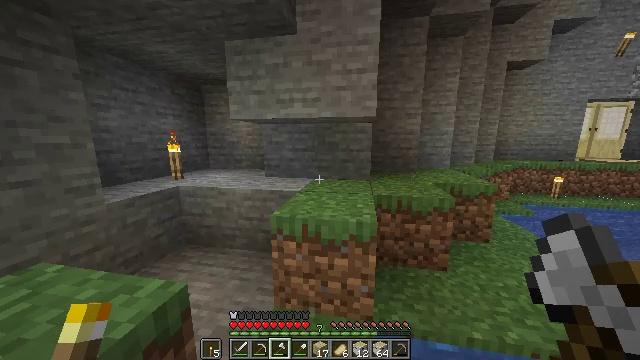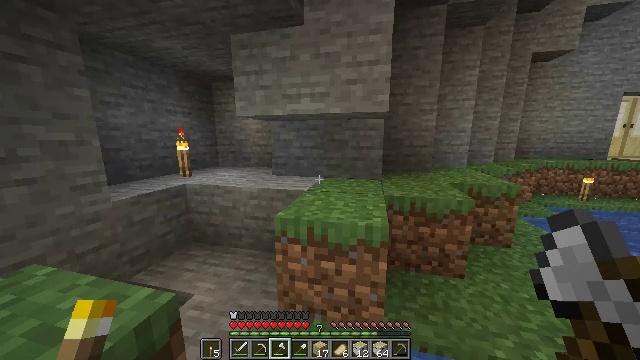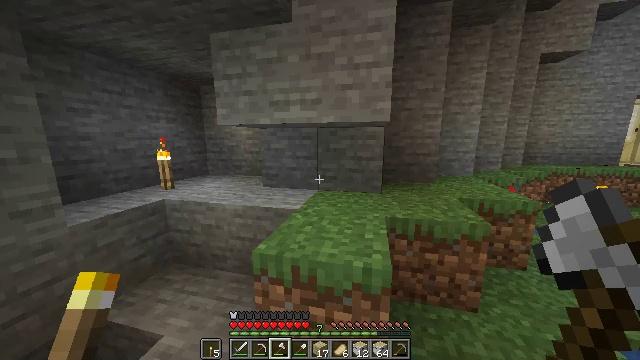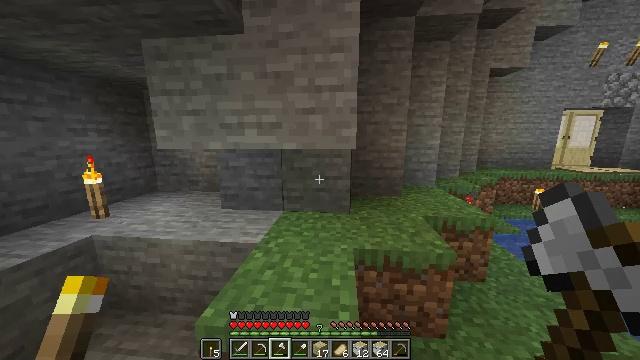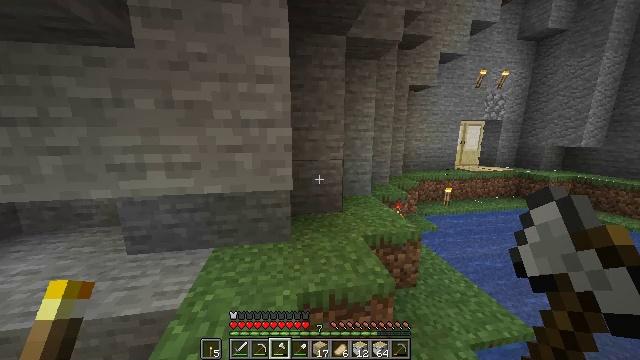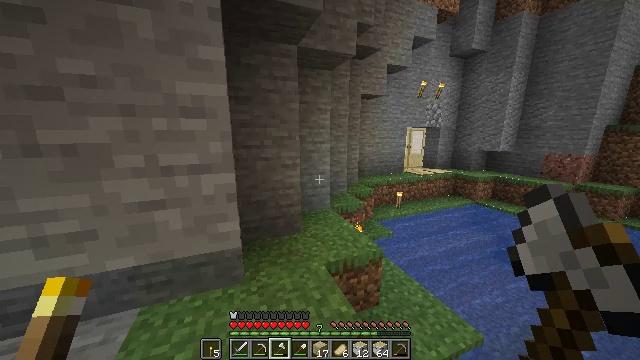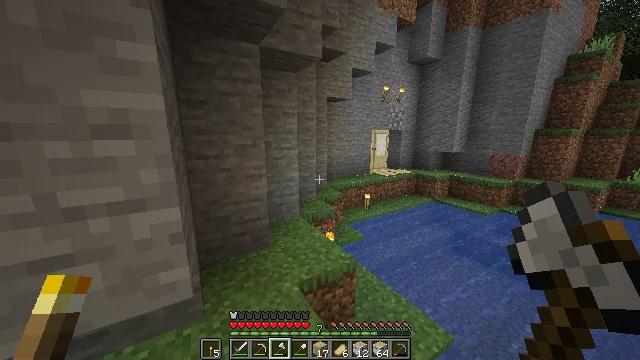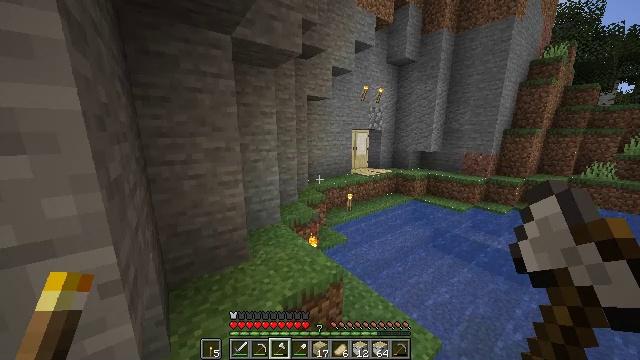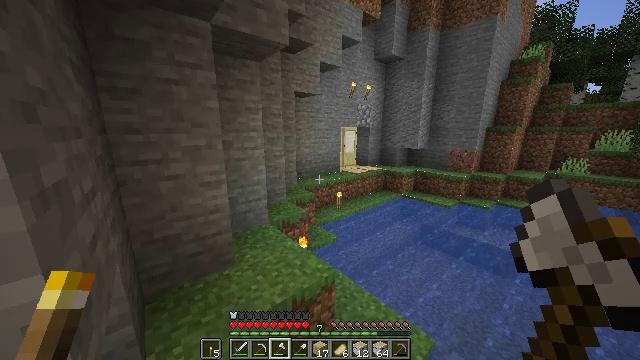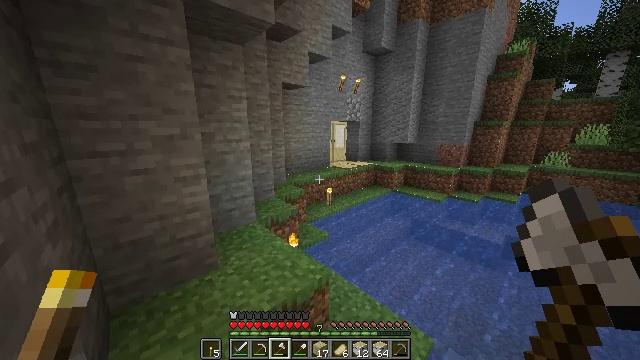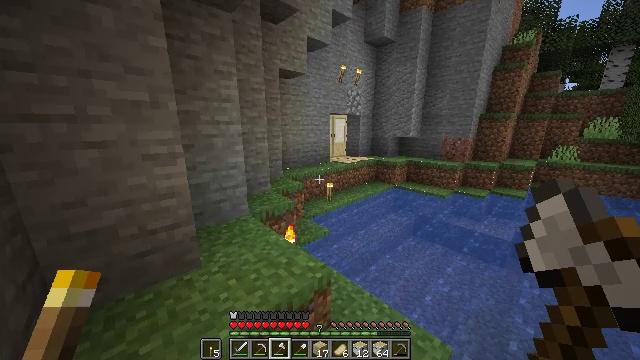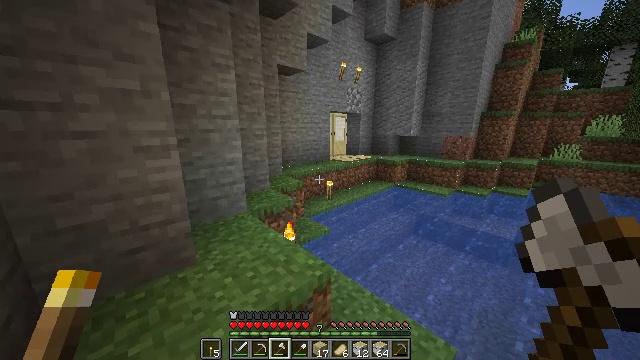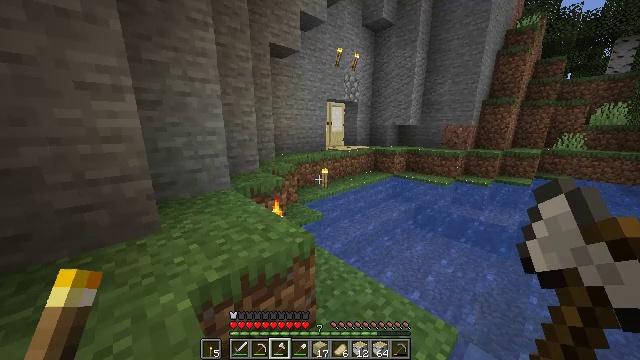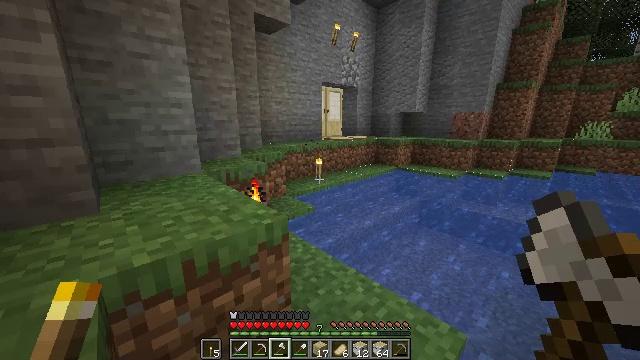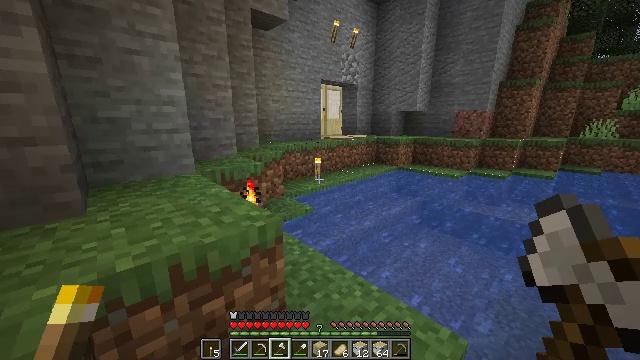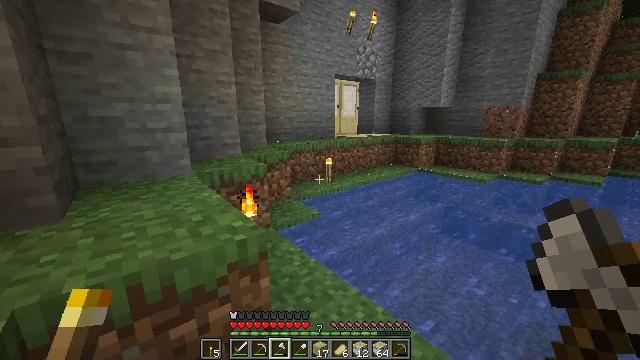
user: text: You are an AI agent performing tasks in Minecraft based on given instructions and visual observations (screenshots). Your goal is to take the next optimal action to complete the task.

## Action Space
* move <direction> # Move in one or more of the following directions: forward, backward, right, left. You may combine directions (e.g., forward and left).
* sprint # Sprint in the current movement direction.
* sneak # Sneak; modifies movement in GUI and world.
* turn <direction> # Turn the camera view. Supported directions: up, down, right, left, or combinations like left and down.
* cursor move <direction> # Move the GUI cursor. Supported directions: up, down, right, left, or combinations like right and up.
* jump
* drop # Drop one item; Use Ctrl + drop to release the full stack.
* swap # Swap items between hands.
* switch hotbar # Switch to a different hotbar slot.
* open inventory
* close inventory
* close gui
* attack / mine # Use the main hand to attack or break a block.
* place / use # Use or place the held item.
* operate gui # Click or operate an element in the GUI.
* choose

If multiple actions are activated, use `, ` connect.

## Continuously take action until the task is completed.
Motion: motion action
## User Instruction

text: Create a birch trapdoor using birch planks in a crafting table.
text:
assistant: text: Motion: move forward, sprint, turn left
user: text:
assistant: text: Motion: move forward and move right, sprint, jump
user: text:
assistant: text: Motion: move forward and move right, sprint, turn right, jump
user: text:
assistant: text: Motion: move forward and move right, sprint, turn right, jump
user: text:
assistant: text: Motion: move forward and move right, sprint, turn right, jump
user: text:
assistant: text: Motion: move forward and move right, sprint, turn right
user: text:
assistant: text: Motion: move forward and move right, sprint, turn right
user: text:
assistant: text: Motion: move forward and move right, sprint, turn right
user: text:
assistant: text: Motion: move forward and move right, sprint, turn right
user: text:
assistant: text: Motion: move forward and move right, sprint
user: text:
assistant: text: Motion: move forward and move right, sprint
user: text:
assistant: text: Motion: move forward and move right, sprint
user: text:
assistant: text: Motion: move forward and move right, sprint
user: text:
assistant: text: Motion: move forward and move right, sprint
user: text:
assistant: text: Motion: move forward and move right, sprint, turn left
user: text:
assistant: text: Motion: move forward, sprint, turn left
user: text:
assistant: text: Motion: move forward, sprint, turn left
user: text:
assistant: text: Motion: move forward, sprint, turn left
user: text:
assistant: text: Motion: move forward, sprint, turn left
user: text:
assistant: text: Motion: move forward, sprint
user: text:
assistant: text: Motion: move forward, sprint, turn right
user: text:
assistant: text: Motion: move forward, sprint, turn right and down
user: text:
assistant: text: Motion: move forward, sprint, turn right
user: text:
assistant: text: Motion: move forward, sprint
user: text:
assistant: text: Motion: move forward, sprint
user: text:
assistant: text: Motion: move forward, sprint, turn right
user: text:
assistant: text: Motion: move forward, sprint, turn right, jump
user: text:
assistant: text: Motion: move forward, sprint, turn right, jump
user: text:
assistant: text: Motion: move forward, sprint, turn right, jump
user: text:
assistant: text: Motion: move forward, sprint, turn right, jump